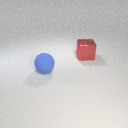
large red metal cube behind large blue rubber sphere